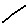
Label: line